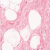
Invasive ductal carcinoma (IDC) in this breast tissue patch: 0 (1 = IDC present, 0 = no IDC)